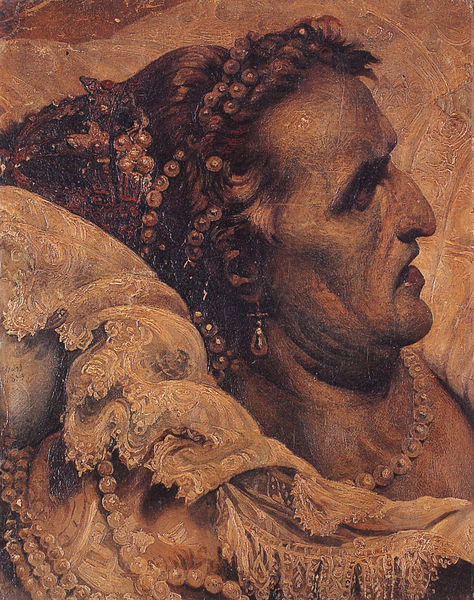
Titel: Kopf der Königin Elisabeth
Künstler: Paul Delaroche
Institution: Pontoise, Musée Tavet
Schlagwörter: frau, nase, ohrring, profil, augen, spitze, hals, porträt, perlen, kette, leonardo